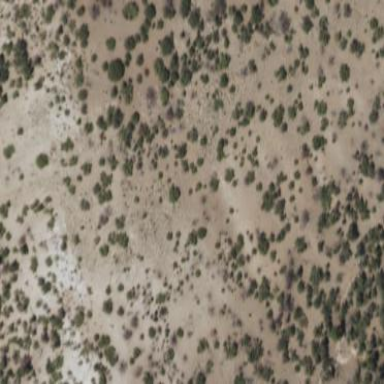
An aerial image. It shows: Patch of scrub vegetation.